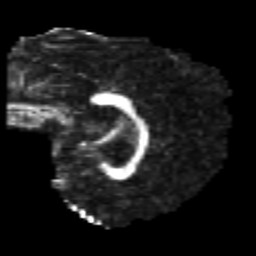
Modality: FA
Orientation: sagittal
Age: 21
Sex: male
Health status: healthy
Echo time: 0.074 s